Question: I'm running notebooks on different servers, and I want a quick way to see what server a notebook is running on.
I'd like to change the little icon here:

From the default one to something I make, but can't find documentation for how to do this - anyone know?
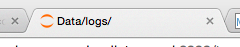
Answer: To change the favicon of the notebook you have to create individual profiles for the desired servers. For each profile (e.g. ) add the favicon to '.ipython/profile_custom/static/base/images/favicon.ico'.
Now start your server with the newly created profile like
'ipython notebook --profile custom' and voila you have your custom favicon.
Note, that the favicons are typically .ico files as discussed e.g. <URL>.
I tested this with a prominent favicon and now have notebooks looking like

This is also used by some of the available kernels like e.g. IJulia.